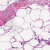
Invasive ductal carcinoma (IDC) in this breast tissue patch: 0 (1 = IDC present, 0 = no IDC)